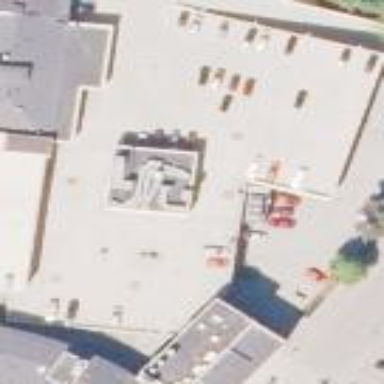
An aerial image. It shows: Rooftop parking area.